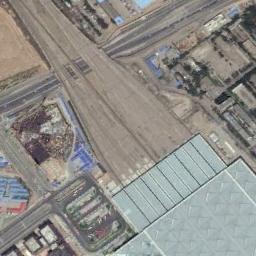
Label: railway_station